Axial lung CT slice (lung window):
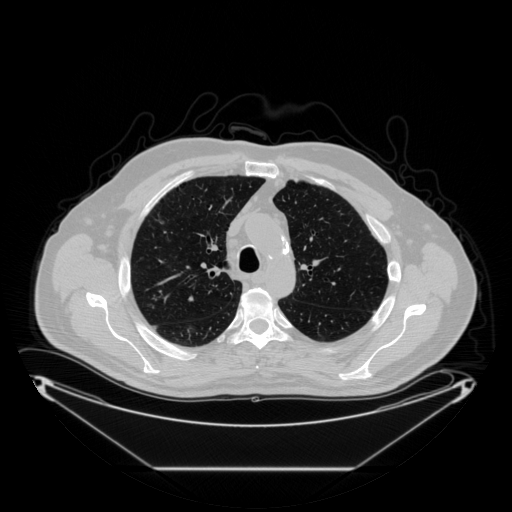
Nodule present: no